Question: I am trying to write a JavaFx component which is generally called a "property editor" or a "property grid". A property being a name-value pair.
I guess the <URL> is made for this, but I'd like to use a TreeTableView. Mainly because I have nested properties and eventually several columns.
The component on the right is exactly what I try to achieve.

The problem I encountered with the TreeTableView, is the fact that the cell customisation must occur in the CellFactory which leads to a switch on the item type. This solution makes things really unflexible.
For example, what happens if a string value must be updated via a TextField for a given property and via a ComboBox for another property?
Any suggestion is more than welcome!
Relating questions: <URL>
---
## Update1
I tried to implement the @fabian's 1st suggestion.
I have my bean:
'''
public class PropertyItem {
private StringProperty name = new SimpleStringProperty("");
private EditableItem value;
...
}
'''
A default implementation of the EditableItem, to edit a string via in a TextField:
'''
public class DefaultEditableItem implements EditableItem {
String value = "init value";
private TextField textField = new TextField();
public DefaultEditableItem(String value) {
this.setValue(value);
}
// implementations of assignItem, removeItem, startEdit, cancelEdit,... as suggested for the cell behavior
}
'''
My implementation of the TableView:
'''
PropertyItem rootProp = new PropertyItem("ROOT", new DefaultEditableItem("test roots"));
TreeItem<PropertyItem> root = new TreeItem(rootProp);
// the name column is straightforward ...
// value column
TreeTableColumn<PropertyItem, EditableItem> valueColumn = new TreeTableColumn<>("VALUE");
valueColumn.setCellValueFactory(new Callback<TreeTableColumn.CellDataFeatures<PropertyItem, EditableItem>, ObservableValue<EditableItem>>() {
@Override
public ObservableValue<EditableItem> call(TreeTableColumn.CellDataFeatures<PropertyItem, EditableItem> cellData) {
TreeItem<PropertyItem> treeItem = cellData.getValue();
PropertyItem propertyItem = treeItem.getValue();
// this will not compile...
return propertyItem.value();
}
});
valueColumn.setCellFactory(new Callback<TreeTableColumn<PropertyItem, EditableItem>, TreeTableCell<PropertyItem, EditableItem>>() {
@Override
public TreeTableCell<PropertyItem, EditableItem> call(TreeTableColumn<PropertyItem, EditableItem> param) {
return new EditingTreeTableCell();
}
});
valueColumn.setOnEditCommit(...)
treeTableView.getColumns().addAll(nameColumn, valueColumn);
treeTableView.setEditable(true);
'''
My problem is on the cellValueFactory which needs to return a ObservableValue. What should I do, given that I want this column to be editable?
I guess that EditableItem must extends Property? But then, could my DefaultEditableItem extends SimpleStringProperty?
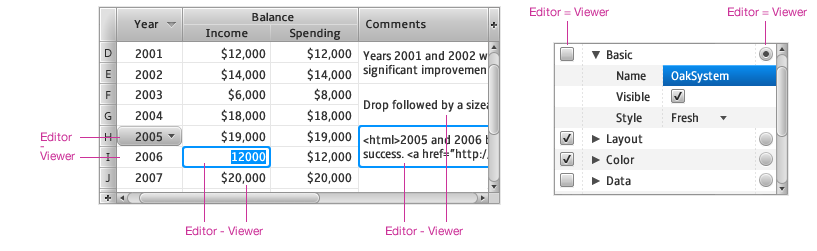
Answer: You could store information about how the item should be edited in the item itself (either directly or by allowing you to retrieve it from a map or similar data structure using a suitable key stored in the item).
Example:
'''
public interface EditableItem {
/**
* Modify cell ui the way updateItem would do it, when the item is
* added to the cell
*/
void assignItem(EditingTreeTableCell<?, ?> cell);
/**
* Modify cell ui to remove the item the way it would be done in the updateItem method
*/
void removeItem(EditingTreeTableCell<?, ?> cell);
}
'''
'''
public class EditingTreeTableCell<U, V> extends TreeTableCell<U, V> {
@Override
public void updateItem(V item, boolean empty) {
boolean cleared = false;
V oldItem = getItem();
if (oldItem instanceof EditableItem) {
((EditableItem) oldItem).removeItem(this);
cleared = true;
}
super.updateItem(item, empty);
if (empty) {
if (!cleared) {
setText("");
setGraphic(null);
}
} else {
if (item instanceof EditableItem) {
((EditableItem) item).assignItem(this);
} else {
setText(Objects.toString(item, ""));
// or other default initialistation
}
}
}
}
'''
As this however would increase the size of the items, you could also store the info based on the type of the bean the property recides in and the name of the property, that is if the 'bean' and the 'name' property are assigned for the property:
'''
public interface CellEditor<U, V> {
/**
* Modify cell ui the way updateItem would do it, when the item is
* added to the cell
*/
void assignItem(EditorTreeTableCell<U, V> cell, V item);
/**
* Modify cell ui to remove the item the way it would be done in the updateItem method
*/
void removeItem(EditorTreeTableCell<U, V> cell);
}
'''
'''
public class EditorTreeTableCell<U, V> extends TreeTableCell<U, V> {
public EditorTreeTableCell(Map<Class, Map<String, CellEditor<U, ?>>> editors) {
this.editors = editors;
}
private CellEditor<U, V> editor;
private final Map<Class, Map<String, CellEditor<U, ?>>> editors;
@Override
public void updateIndex(int i) {
if (editor != null) {
editor.removeItem(this);
editor = null;
}
ObservableValue<V> observable = getTableColumn().getCellObservableValue(i);
if (observable instanceof ReadOnlyProperty) {
ReadOnlyProperty prop = (ReadOnlyProperty) observable;
String name = prop.getName();
Object bean = prop.getBean();
if (name != null && bean != null) {
Class cl = bean.getClass();
while (editor == null && cl != null) {
Map<String, CellEditor<U, ?>> map = editors.get(cl);
if (map != null) {
editor = (CellEditor) map.get(name);
}
cl = cl.getSuperclass();
}
}
}
super.updateIndex(i);
}
public void updateItem(V item, boolean empty) {
super.updateItem();
if (editor == null) {
setGraphic(null);
setText(Objects.toString(item, ""));
} else {
editor.assignItem(this, item);
}
}
}
'''
This would allow you to select the editor based on the object name and type of bean the object belongs to...